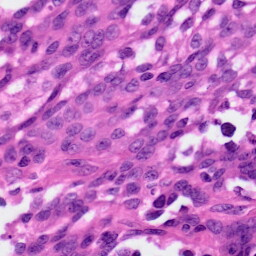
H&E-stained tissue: Ovarian